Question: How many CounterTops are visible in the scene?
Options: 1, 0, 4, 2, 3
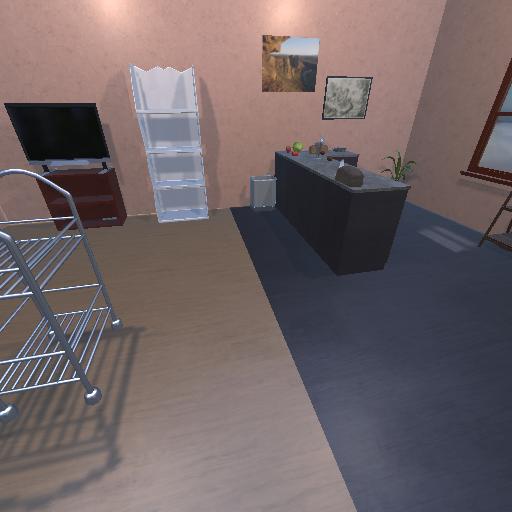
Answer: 1